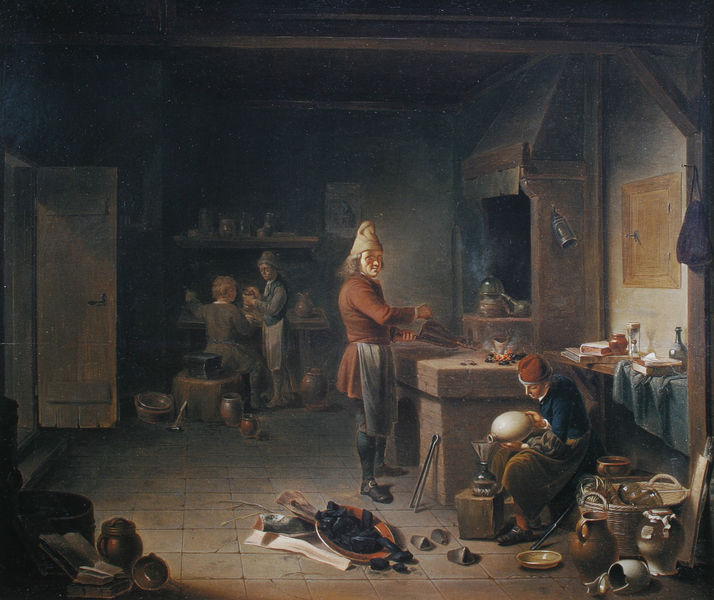
Titel: Der Alchemist
Künstler: Justus Juncker
Standort: Mainz
Institution: Landesmuseum
Schlagwörter: blau, dunkel, feuer, gemälde, mann, schatten, wasser, weiß, frauen, ocker, braun, fenster, frau, glas, grau, holz, hut, laterne, licht, männer, raum, tür, zimmer, rot, gespräch, malerei, alt, flasche, gläser, mütze, regal, wand, schale, schüssel, teller, innenraum, mühle, rauch, boden, interieur, decke, kind, arbeit, genre, kamin, kinder, ofen, kanne, keramik, krug, schalen, ton, vase, schürze, bücher, düster, fußboden, bank, hocker, arbeiter, französisch, brand, dampf, atelier, korb, vasen, balken, stufe, eingang, bierkrug, gefäß, offen, flamme, buch, porzellan, brennen, glut, kohle, geschirr, fliesen, kacheln, tasche, gefässe, wandschrank, klinke, küche, pantoffel, handwerk, werkstatt, krüge, flüssigkeit, hammer, wams, fachwerk, fachwerkhaus, platten, zipfelmütze, holzfenster, regale, trichter, esse, kochen, geselle, kannen, zerbrochen, pantoffeln, meister, wirtshaus, feuerstelle, herd, scherben, glasbläserei, holztür, heizen, zange, guß, labor, alchimist, schmiede, gießen, schütten, herdfeuer, apotheke, balg, blasebalg, gehilfen, lehrlinge, gür, lehrling, anfachen, einfüllen, handwerksstube, schürhacken, steigut, gehilfe, alchemie, khe, türgesichirr, müche, schüreisen, hammen